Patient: sex F, age 36
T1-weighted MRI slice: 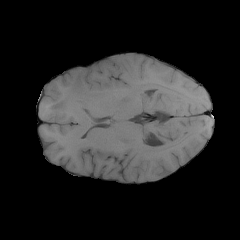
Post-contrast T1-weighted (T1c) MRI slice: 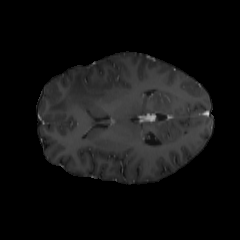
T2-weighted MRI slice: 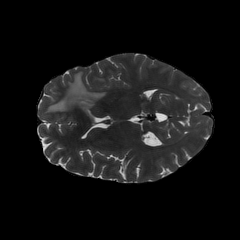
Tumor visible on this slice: yes
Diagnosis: Glioblastoma, IDH-wildtype
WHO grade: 4